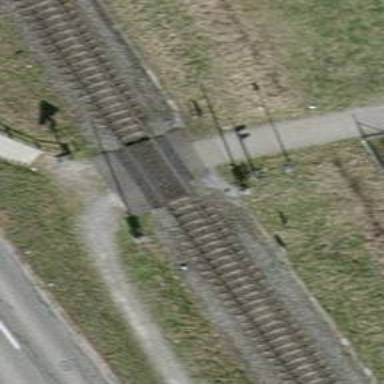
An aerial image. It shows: Railway crossing.